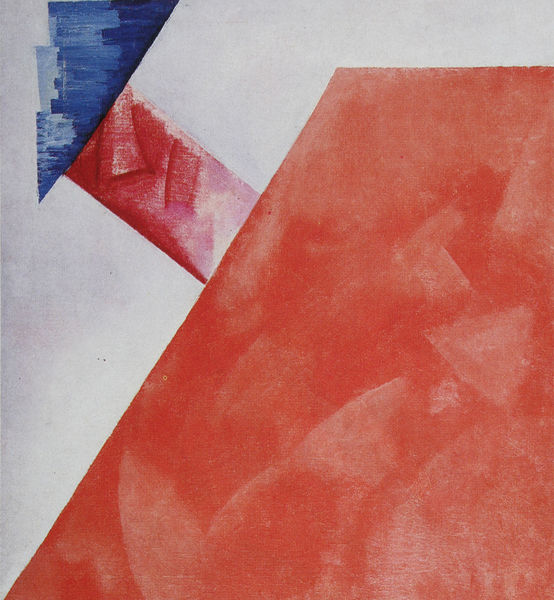
Titel: Gegenstandslose Komposition. Farbmalerei
Künstler: Olga Rosanowa
Standort: Uljanowsk
Institution: Staatliches Kunstmuseum
Schlagwörter: blau, gemälde, weiß, dreieck, komposition, kubismus, frankreich, grau, hintergrund, orange, schwarz, skizze, ölbild, dach, rot, wolke, flächig, hochformat, malerei, rahmen, öl, flach, schräg, schornstein, russland, abstrakt, farben, fläche, flächen, hang, modern, farbe, formen, monochrom, linien, steil, dunkelblau, spitz, zeitgenössisch, balken, marmoriert, abstraktion, rechtecke, eckig, rechteck, farbflächen, acryl, form, groß, druck, strich, leinwand, pinselduktus, pinselstrich, reduziert, ecken, diagonal, geometrisch, raute, maserung, schattiert, struktur, konstruktion, tempel, kanten, rostrot, geometrie, quadrat, viereck, klee, primärfarben, russisch, rottöne, ausgeglichen, spachtel, versuch, wisch, kandinski, blau weiss, waagrecht, trapez, changieren, blaau, malewitsch, suprematismus, mondrian, gegenstandlos, walze, epressionismus, beruhigend, de stijl, simple, suprematistisch, hard edge, linienspiel, sekundärfarbe, skundärfarbe, stijl, fläsche, farbtest, melewitsch, malkowksy